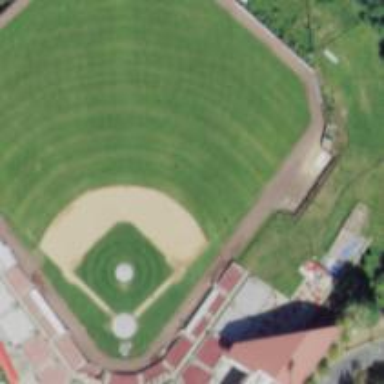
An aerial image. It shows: Baseball stadium.